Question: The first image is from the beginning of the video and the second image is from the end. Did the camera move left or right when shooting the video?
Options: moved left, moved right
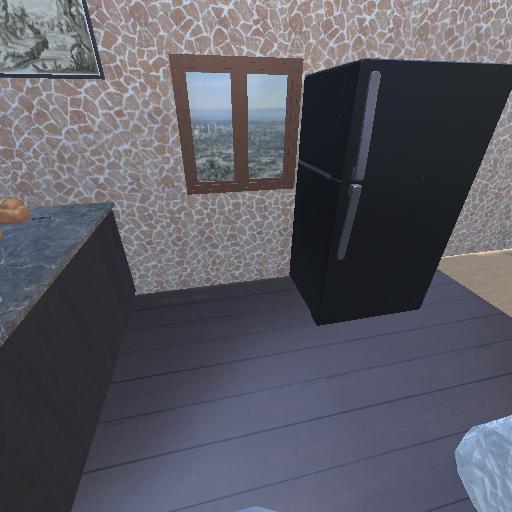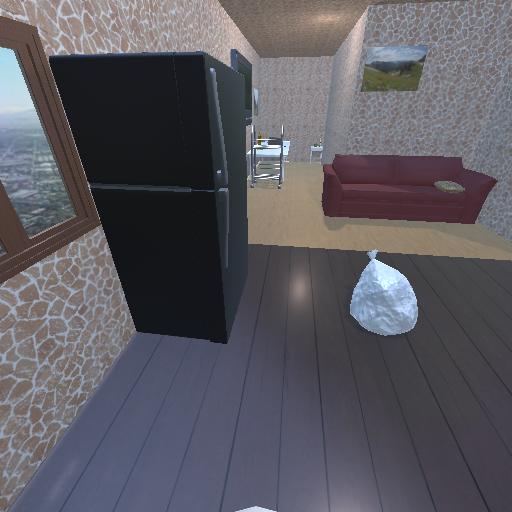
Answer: moved left